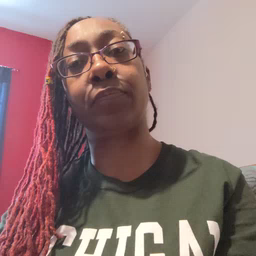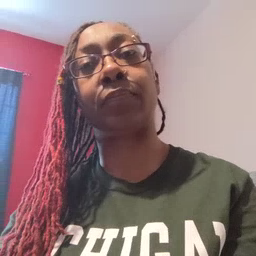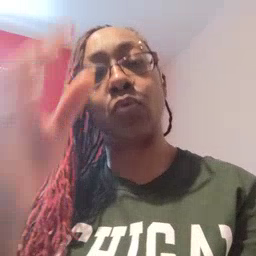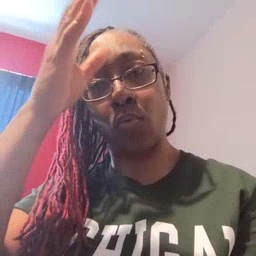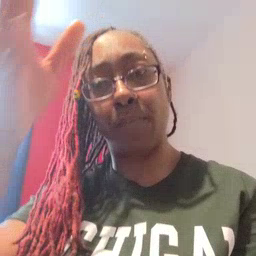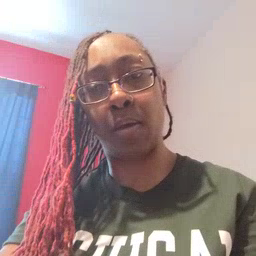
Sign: grandpa